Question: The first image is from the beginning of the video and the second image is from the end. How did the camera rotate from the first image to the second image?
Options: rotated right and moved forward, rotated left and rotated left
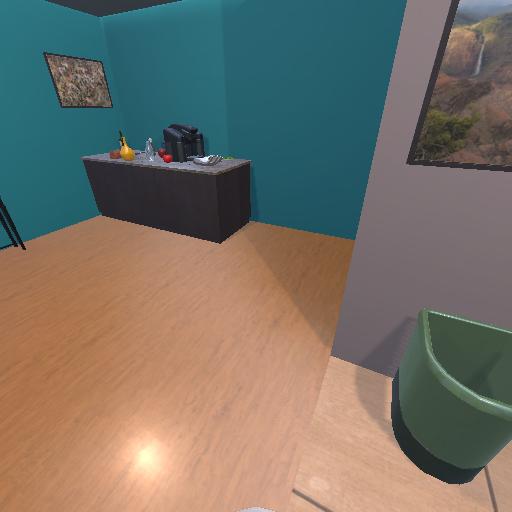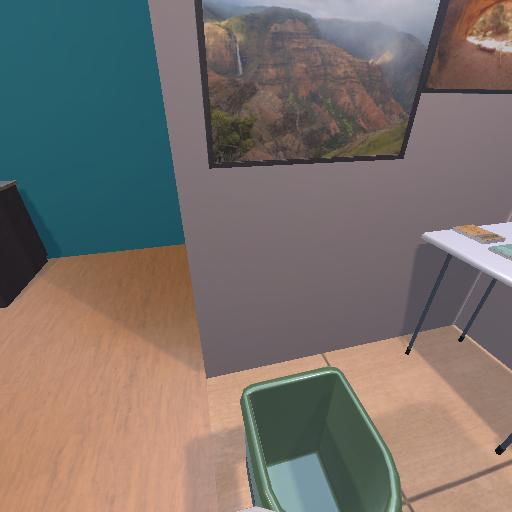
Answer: rotated right and moved forward